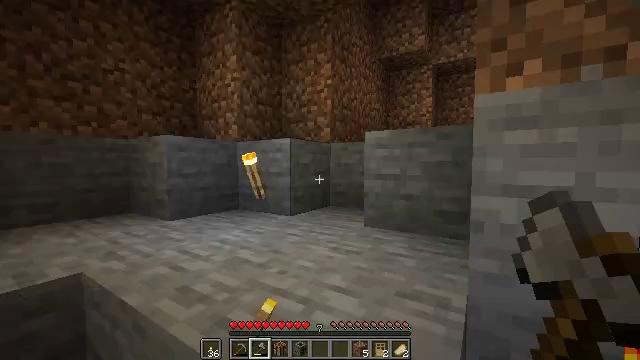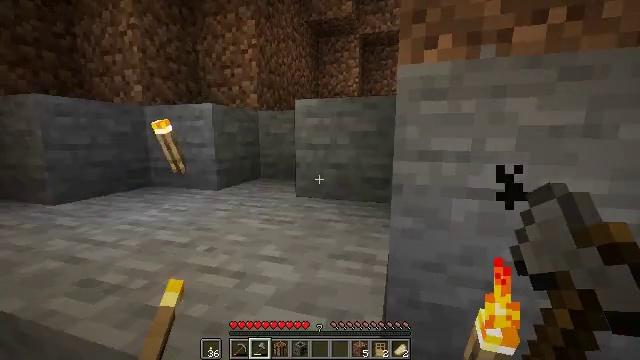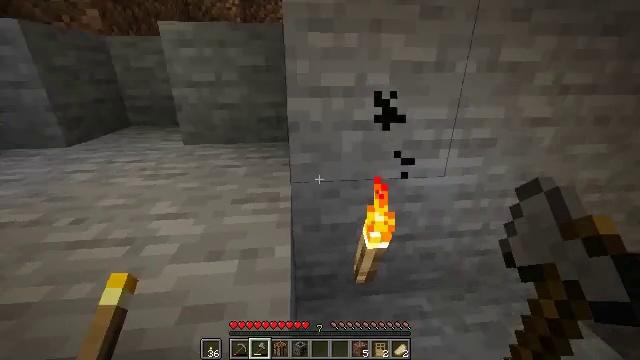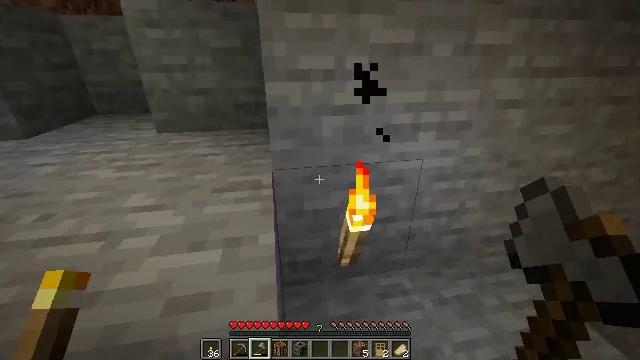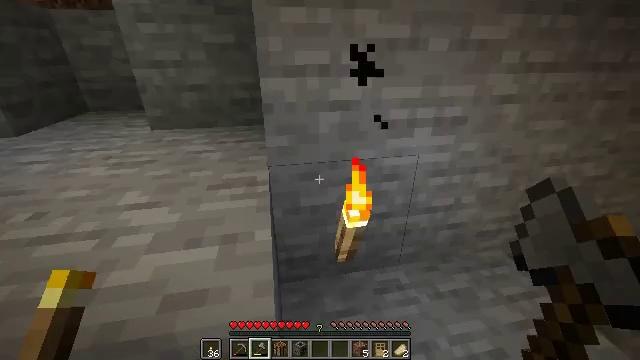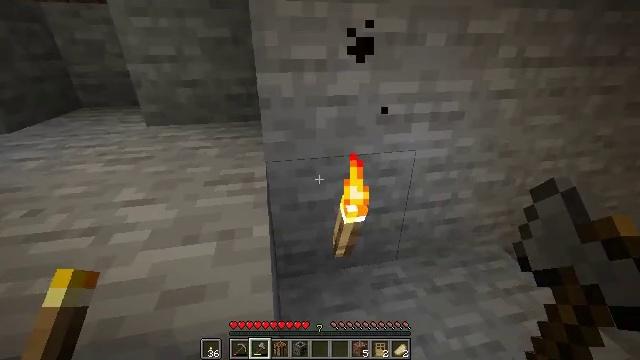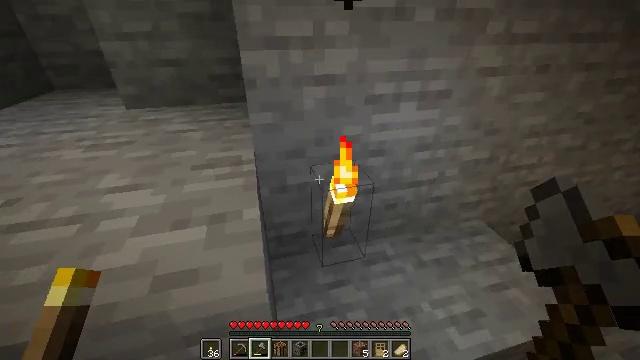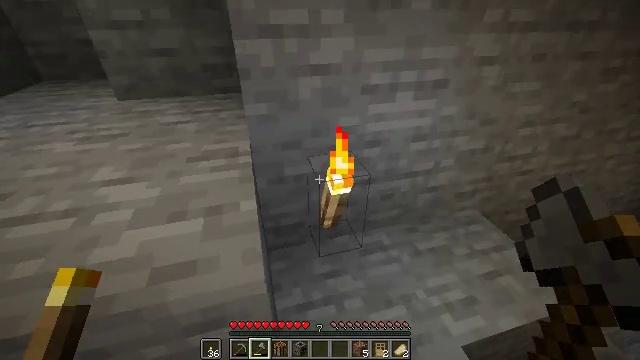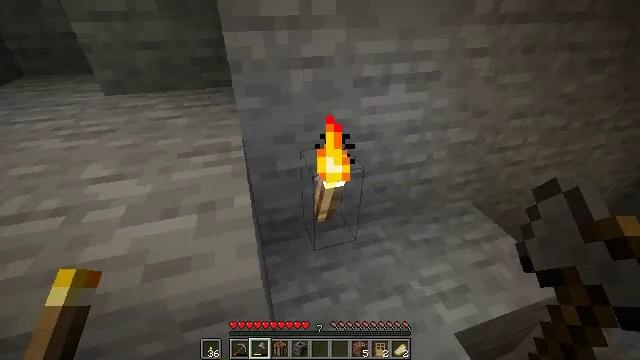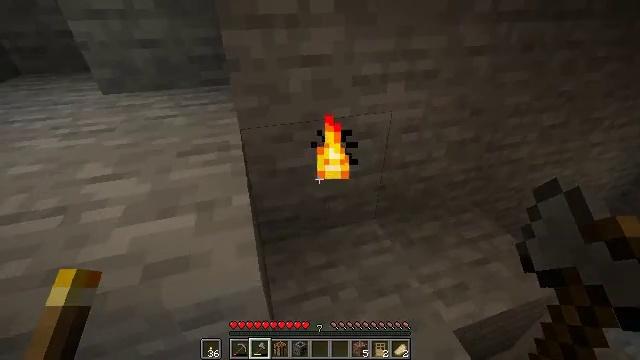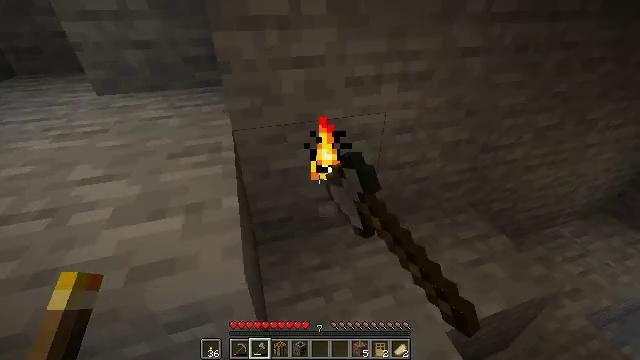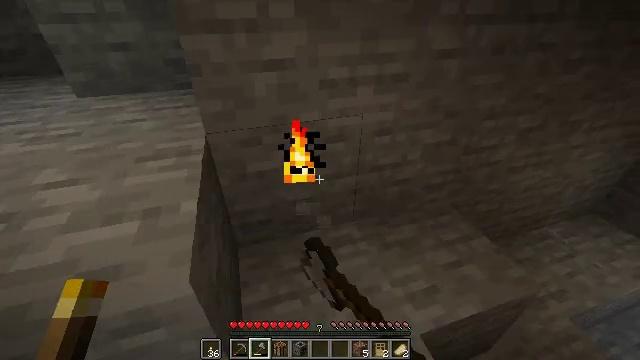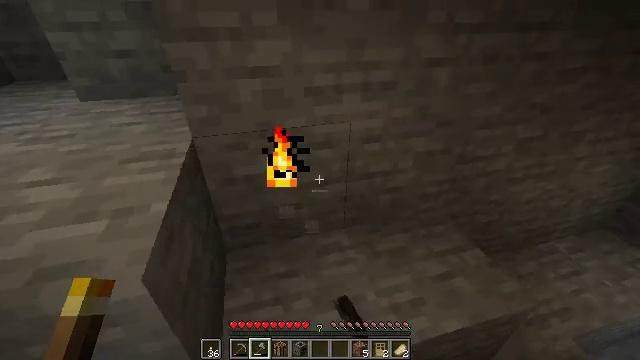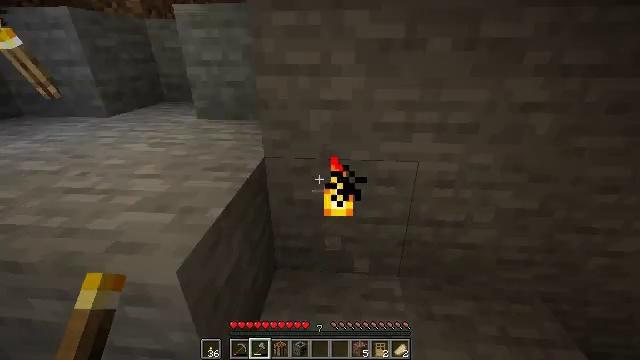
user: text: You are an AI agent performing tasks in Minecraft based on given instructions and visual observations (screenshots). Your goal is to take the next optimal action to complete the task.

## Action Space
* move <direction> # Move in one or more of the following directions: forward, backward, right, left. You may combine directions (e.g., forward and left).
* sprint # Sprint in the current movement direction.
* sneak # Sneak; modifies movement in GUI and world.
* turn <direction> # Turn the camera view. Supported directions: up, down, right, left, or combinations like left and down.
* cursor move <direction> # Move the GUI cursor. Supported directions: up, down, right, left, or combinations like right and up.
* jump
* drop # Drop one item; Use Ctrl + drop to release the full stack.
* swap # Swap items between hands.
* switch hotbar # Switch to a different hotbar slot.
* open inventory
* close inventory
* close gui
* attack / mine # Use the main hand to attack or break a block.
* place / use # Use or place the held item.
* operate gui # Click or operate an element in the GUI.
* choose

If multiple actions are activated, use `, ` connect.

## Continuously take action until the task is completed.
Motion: motion action
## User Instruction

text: Gather the wall torch from the wall.
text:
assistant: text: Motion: turn right and down
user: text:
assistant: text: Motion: turn right and down
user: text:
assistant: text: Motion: turn right and down
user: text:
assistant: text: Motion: no_op
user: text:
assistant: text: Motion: no_op
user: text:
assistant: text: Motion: turn right and down
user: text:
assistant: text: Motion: turn down
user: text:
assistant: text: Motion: turn right and down
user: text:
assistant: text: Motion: attack / mine
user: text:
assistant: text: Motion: move right, attack / mine
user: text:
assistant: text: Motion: move right, attack / mine
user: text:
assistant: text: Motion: move right, turn left and up
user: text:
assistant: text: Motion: move forward and move right, turn left and up
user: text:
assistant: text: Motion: no_op